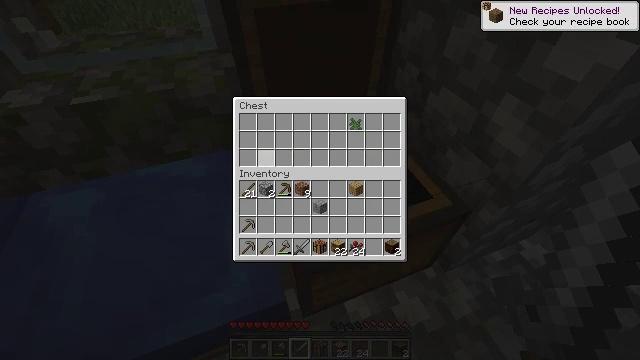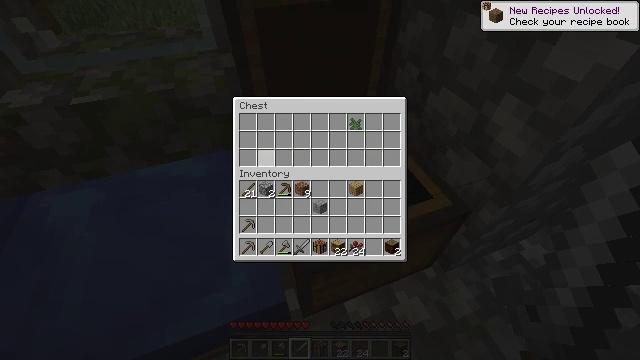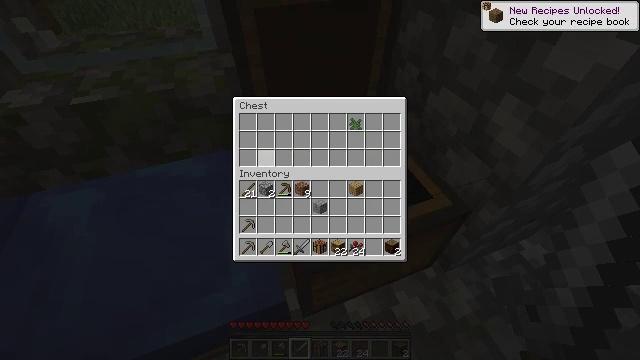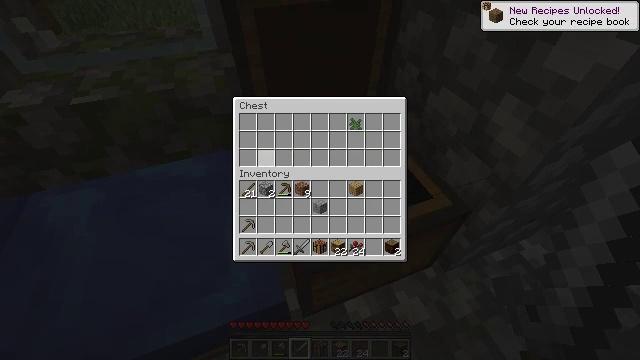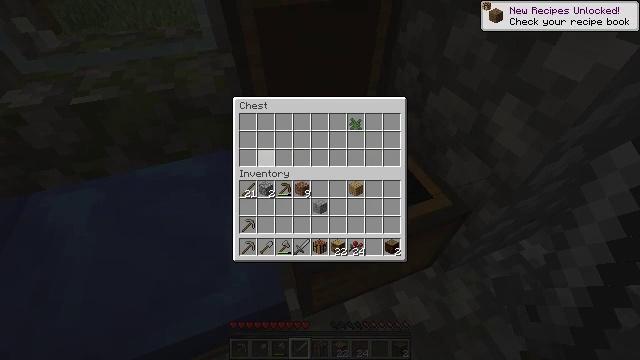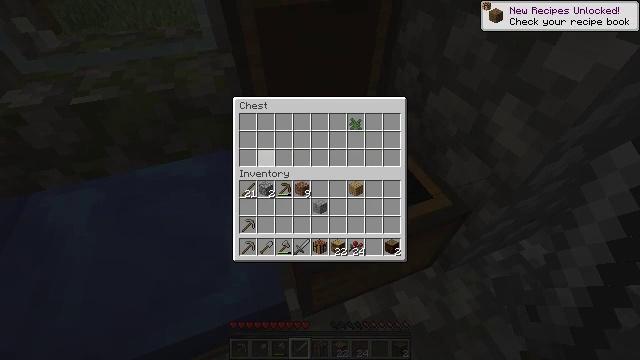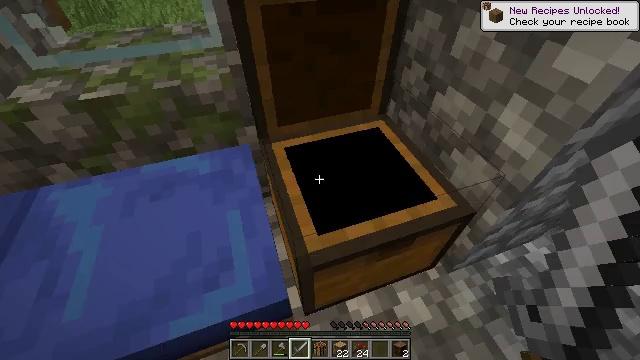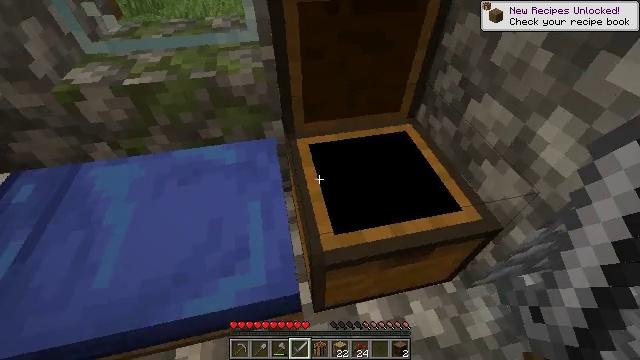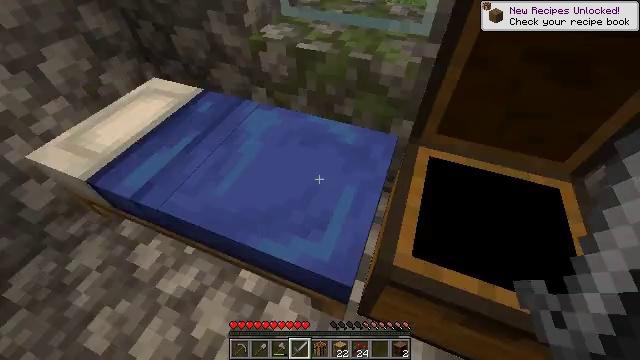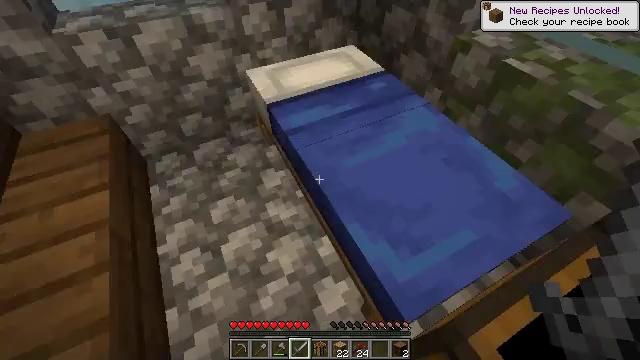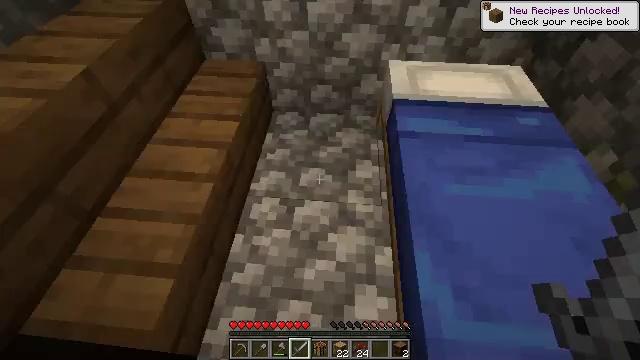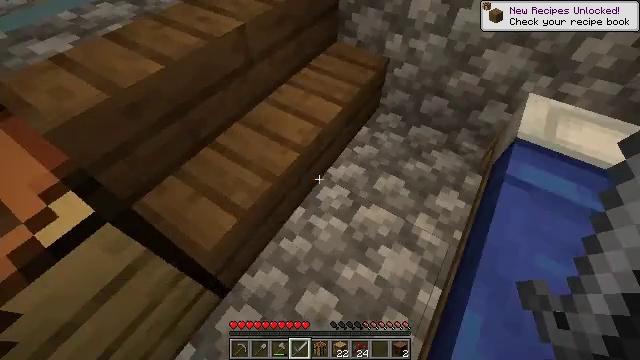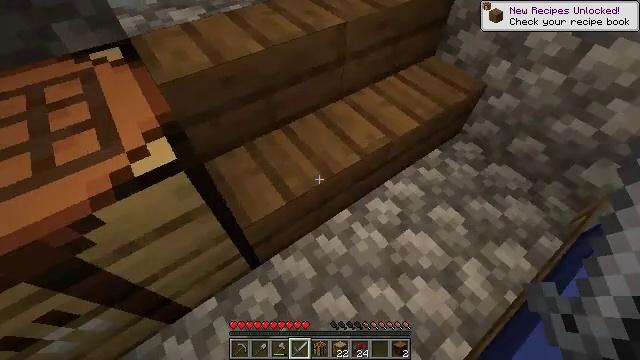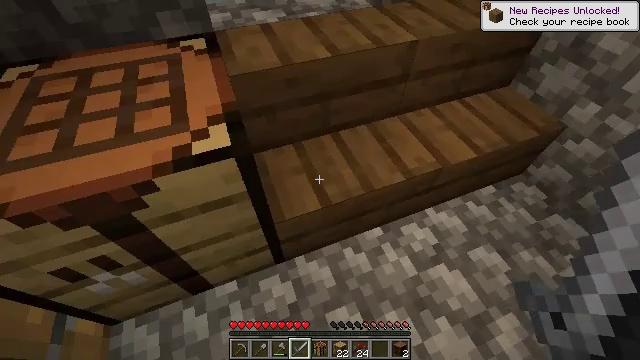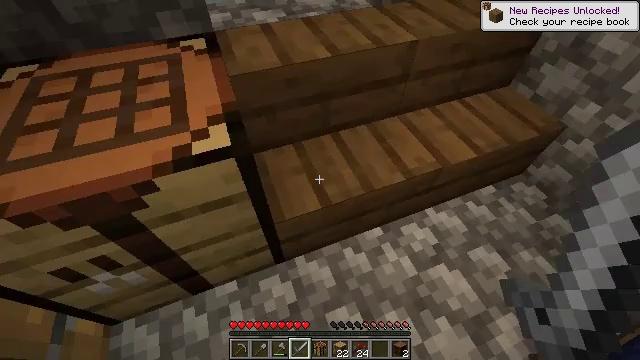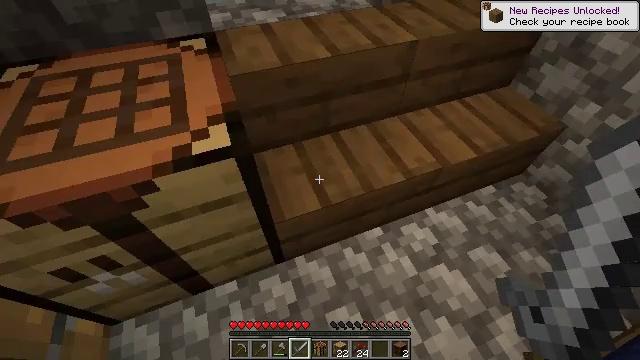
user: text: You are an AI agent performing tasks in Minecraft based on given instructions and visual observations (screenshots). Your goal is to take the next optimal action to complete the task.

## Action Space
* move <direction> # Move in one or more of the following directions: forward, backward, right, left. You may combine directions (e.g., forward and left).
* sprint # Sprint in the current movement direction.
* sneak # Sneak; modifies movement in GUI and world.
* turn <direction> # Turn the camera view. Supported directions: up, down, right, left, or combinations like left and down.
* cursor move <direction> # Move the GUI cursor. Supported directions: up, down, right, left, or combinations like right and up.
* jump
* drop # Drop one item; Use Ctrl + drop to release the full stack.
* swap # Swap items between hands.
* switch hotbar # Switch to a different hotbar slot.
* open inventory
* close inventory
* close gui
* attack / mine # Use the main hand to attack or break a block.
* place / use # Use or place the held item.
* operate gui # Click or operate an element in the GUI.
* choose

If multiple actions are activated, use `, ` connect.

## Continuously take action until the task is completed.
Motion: motion action
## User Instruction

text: Retrieve the blue bed from the ground.
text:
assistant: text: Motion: sneak, operate gui
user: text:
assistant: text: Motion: sneak, operate gui
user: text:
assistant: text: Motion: sneak
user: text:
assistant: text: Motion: sneak
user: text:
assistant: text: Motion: sneak
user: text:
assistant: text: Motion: cursor move left
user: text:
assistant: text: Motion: turn left, close gui
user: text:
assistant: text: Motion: turn left and down
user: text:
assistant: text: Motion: turn left and down
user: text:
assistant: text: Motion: turn left and down
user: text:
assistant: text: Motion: turn left and down
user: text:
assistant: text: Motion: turn left
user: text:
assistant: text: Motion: turn left and up
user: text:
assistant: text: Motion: no_op
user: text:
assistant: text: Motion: no_op
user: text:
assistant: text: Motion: no_op
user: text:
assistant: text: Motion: no_op
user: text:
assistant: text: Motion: turn left
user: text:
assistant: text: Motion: turn left
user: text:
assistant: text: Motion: turn left and up
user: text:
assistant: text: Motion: turn left and up
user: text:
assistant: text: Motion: use / place
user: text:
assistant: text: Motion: use / place
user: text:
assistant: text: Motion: use / place
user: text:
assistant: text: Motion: no_op
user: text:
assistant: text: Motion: no_op
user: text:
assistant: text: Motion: open gui
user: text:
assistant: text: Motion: no_op
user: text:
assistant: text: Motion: no_op
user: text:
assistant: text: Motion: no_op